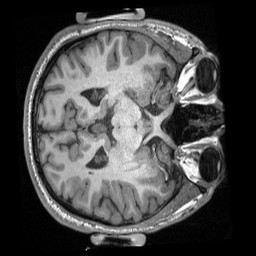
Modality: T1w
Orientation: axial
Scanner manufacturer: siemens
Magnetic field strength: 3 T
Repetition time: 2.3 s
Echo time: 0.00308 s